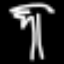
Label: palm tree